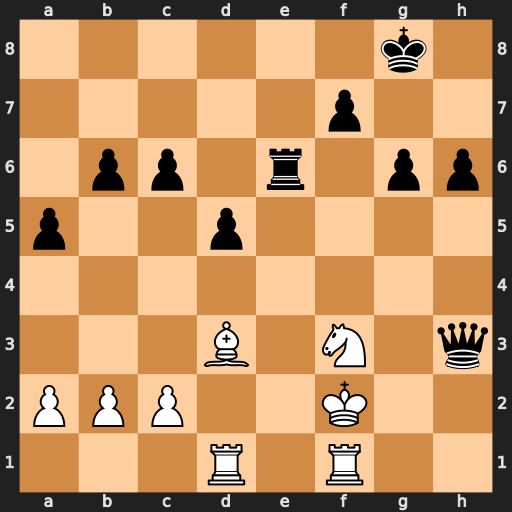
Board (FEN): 6k1/5p2/1pp1r1pp/p2p4/8/3B1N1q/PPP2K2/3R1R2
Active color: w
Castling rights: -
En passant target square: -
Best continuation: Rh1 Qg4 Rh4 Qb4 Rxb4